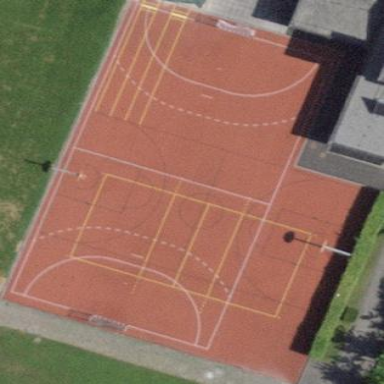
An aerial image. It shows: Basketball court on leisure land pitch.